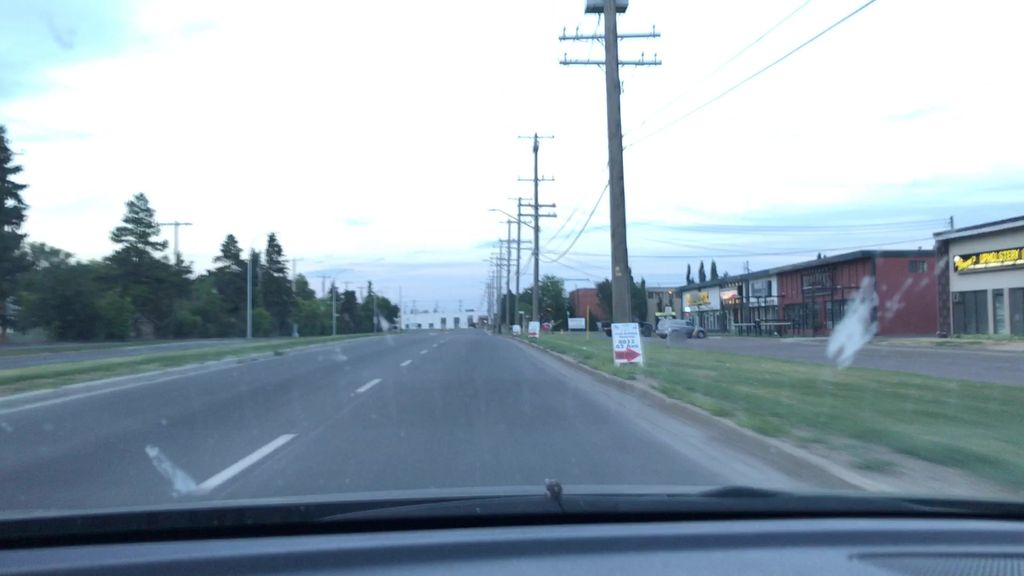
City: edmonton